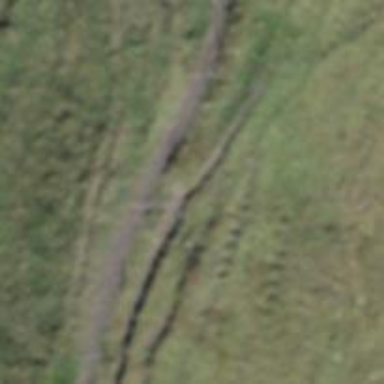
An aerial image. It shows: Path.